Field crop: tomato
Growth stage: 2
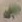
Species: solanum